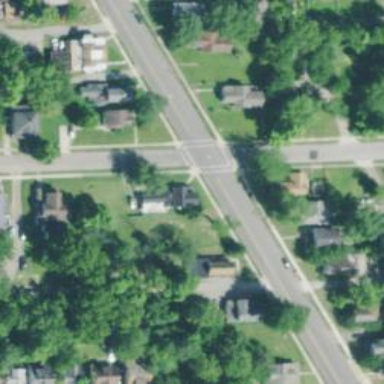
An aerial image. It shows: Crossing road.